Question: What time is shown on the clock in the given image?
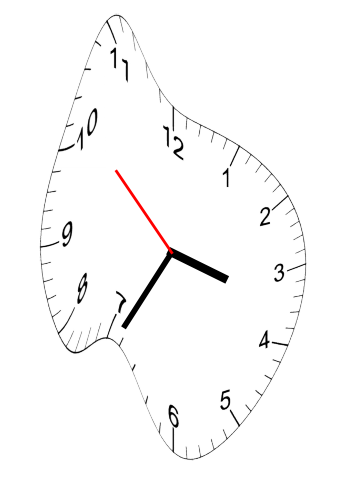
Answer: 03:34:52